Question: I am trying to iterate over RGB values, to get a continuously colour plate .
Usually ,to iterate over 3 values and get them all, you do it like in binary:
'''
r g b
0 0 0
0 0 1
0 1 0
'''
But i have one main issue. We need to get their order to looks continuously so for instance, i go over the
What algorithm ,or pseudo code should i use to get them in that order ??
See this image attached, how the colors should look like:

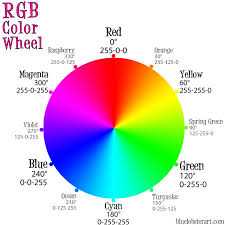
Answer: Start from 255 0 0, then count up g to 255 255 0, then count down red to 0 255 0, then count up blue to 0 255 255, then count down green to 0 0 255, then count up red to 255 0 255, then count down blue to 255 0 0.